Question:
I have checked my logs and ever since starting using puma (Switched from unicorn which didn't have this issue) as my web server on heroku I have what appears to be a memory leak problem.
The server itself is idle and the logs show no requests, yet my memory utilization on web dynos keeps rising to the limit and then overquota. Any ideas or suggestions on how to look into this?
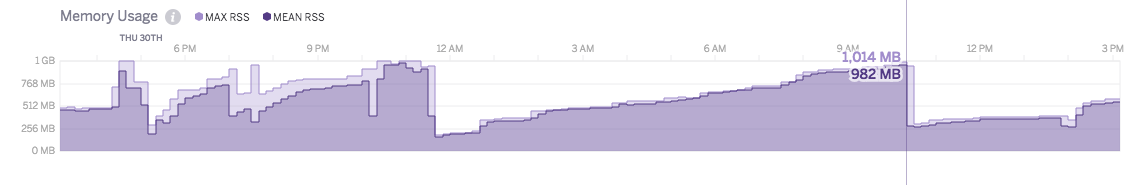
Answer: In the end I had to go to a dyno type (Performance Large) with more RAM to accommodate the memory caching that Ruby/Rails was doing. I couldn't find a way to stop it from peaking around 2.5GB, but it did indeed level off after that.